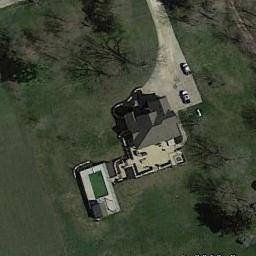
Label: residential